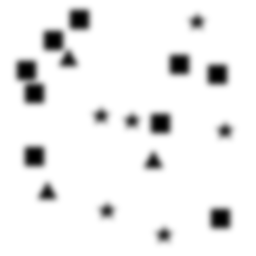
Squares: 9
Triangles: 3
Stars: 6
Total shapes: 18